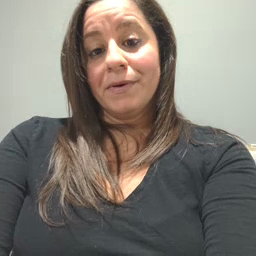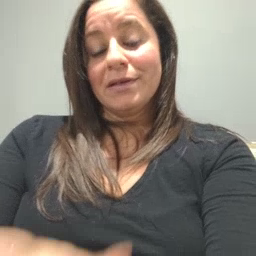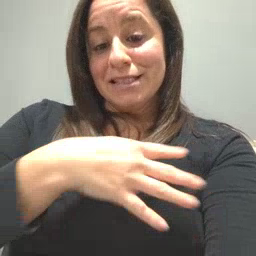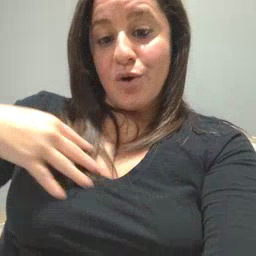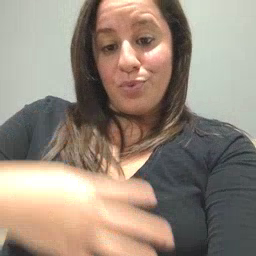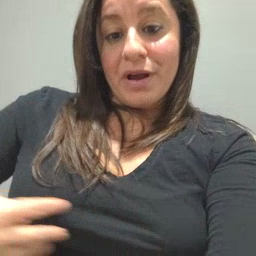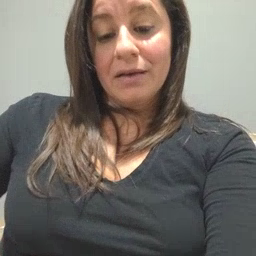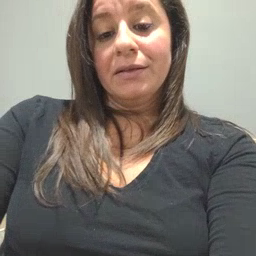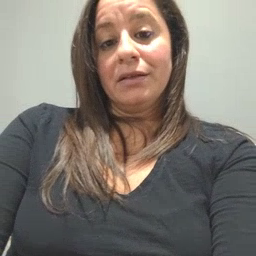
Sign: zebra